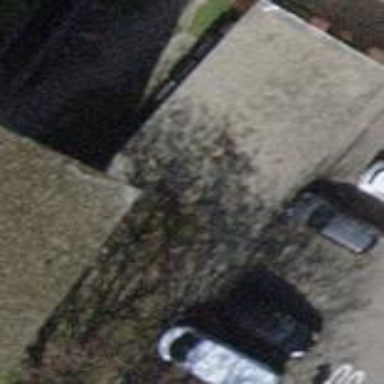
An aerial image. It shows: Flat roof garages.